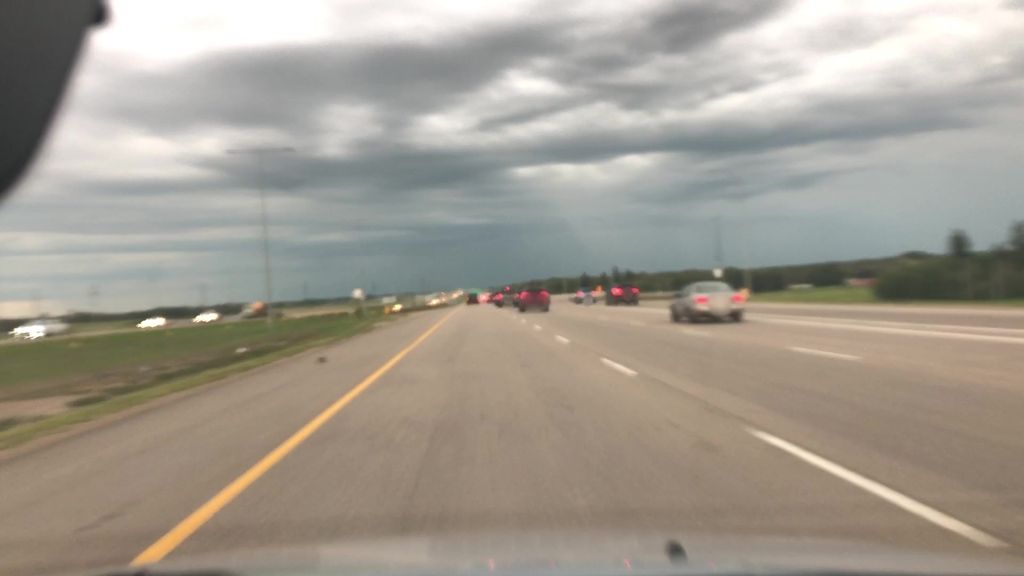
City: edmonton